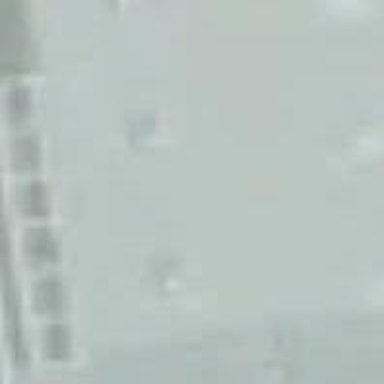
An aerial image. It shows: Parking area.